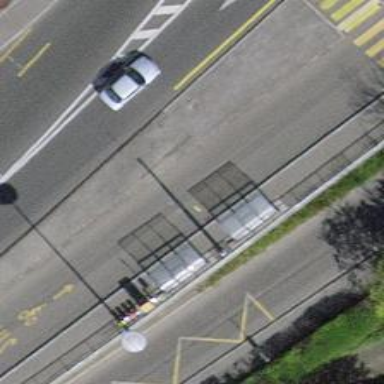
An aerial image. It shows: Bus stop for trolleybuses with designated stop position for public transport.